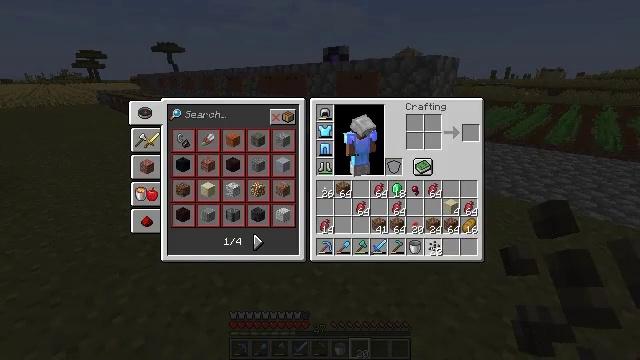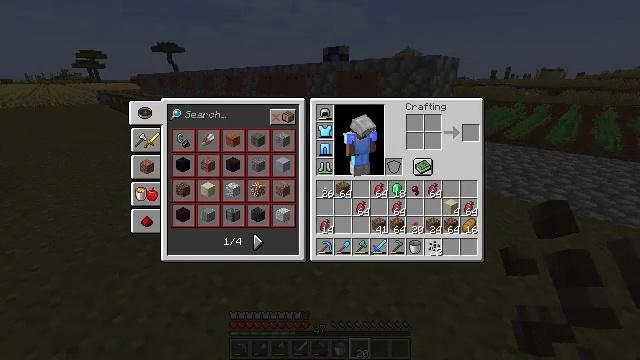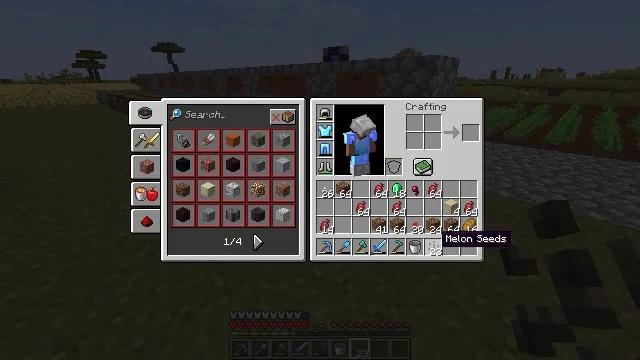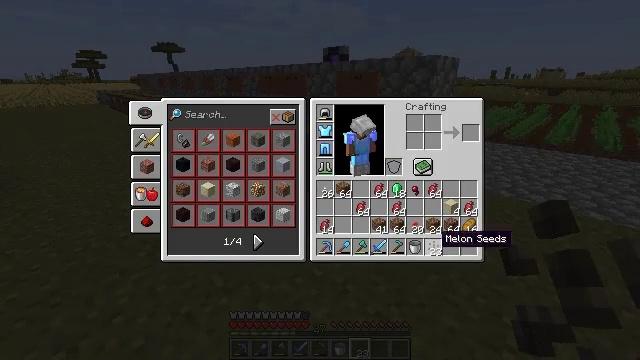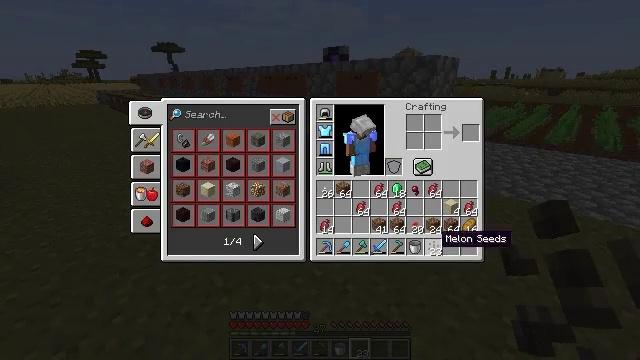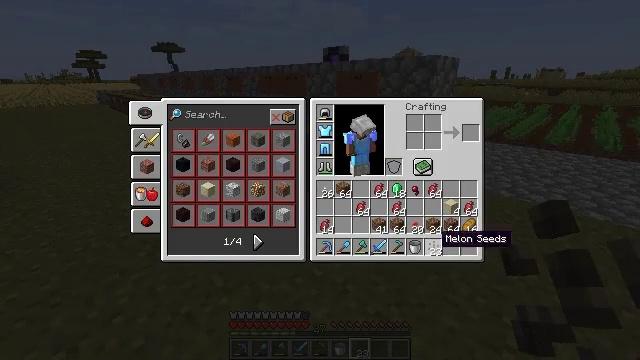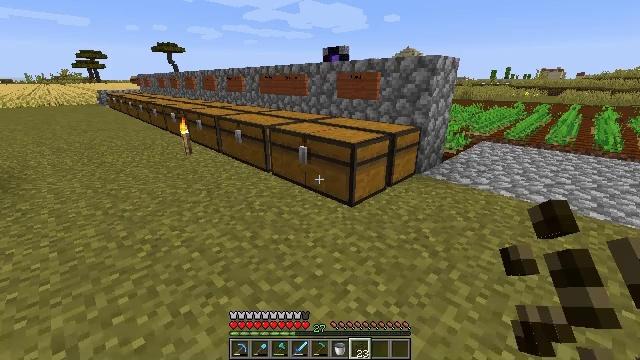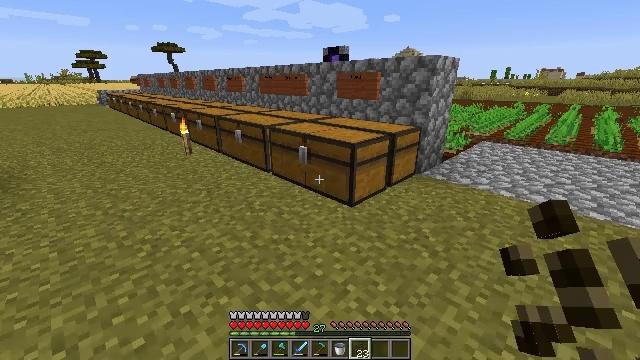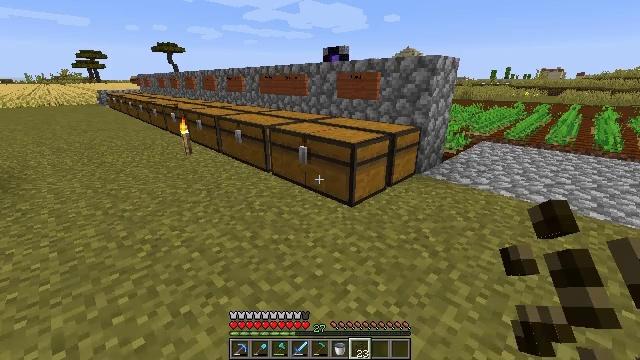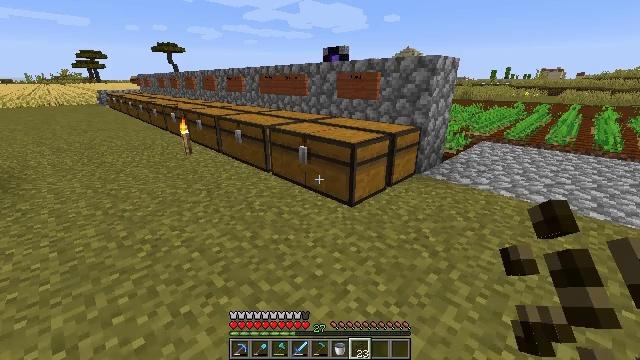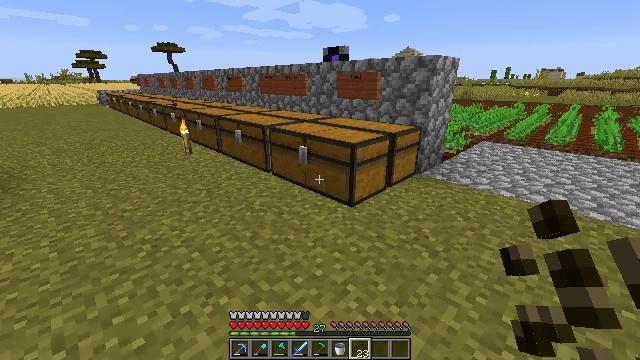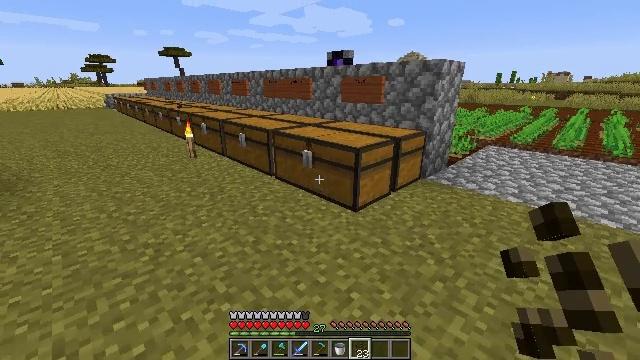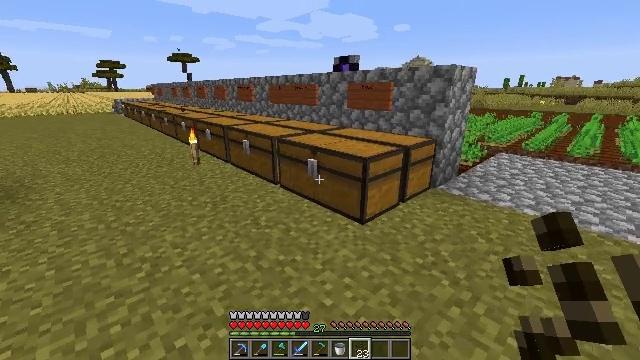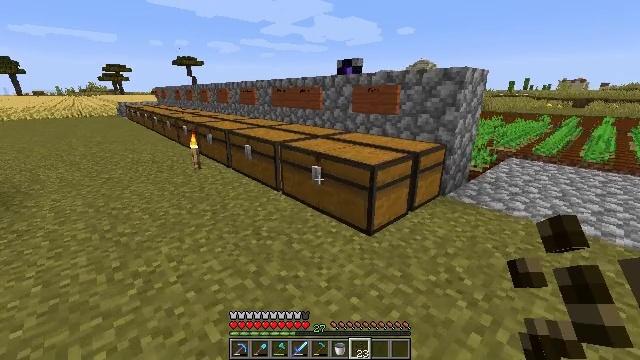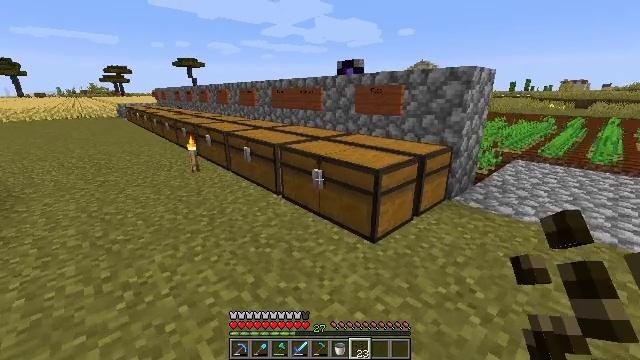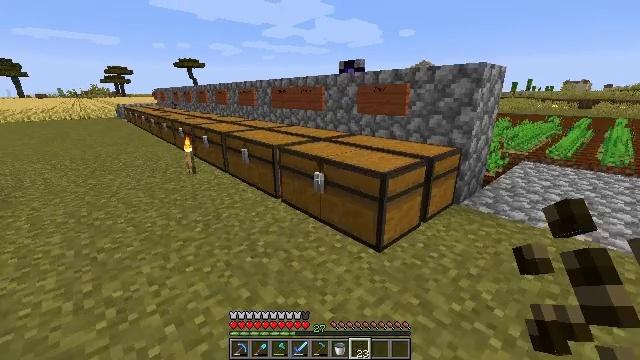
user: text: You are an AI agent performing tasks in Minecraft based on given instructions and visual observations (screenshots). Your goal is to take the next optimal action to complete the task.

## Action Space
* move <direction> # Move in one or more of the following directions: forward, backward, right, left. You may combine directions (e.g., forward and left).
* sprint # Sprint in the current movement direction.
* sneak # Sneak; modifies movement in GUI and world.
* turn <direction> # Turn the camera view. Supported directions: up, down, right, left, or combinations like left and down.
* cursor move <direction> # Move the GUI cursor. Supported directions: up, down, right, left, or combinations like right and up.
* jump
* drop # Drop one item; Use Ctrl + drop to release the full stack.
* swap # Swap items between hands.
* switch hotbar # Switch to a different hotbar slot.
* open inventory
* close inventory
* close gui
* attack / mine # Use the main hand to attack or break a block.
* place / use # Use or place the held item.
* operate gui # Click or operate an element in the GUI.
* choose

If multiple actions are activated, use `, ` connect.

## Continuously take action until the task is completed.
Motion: motion action
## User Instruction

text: Harvest a pumpkin from the field.
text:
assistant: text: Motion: operate gui
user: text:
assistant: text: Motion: no_op
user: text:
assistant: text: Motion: no_op
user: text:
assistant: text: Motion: no_op
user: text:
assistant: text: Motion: no_op
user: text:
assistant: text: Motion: no_op
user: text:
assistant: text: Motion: no_op
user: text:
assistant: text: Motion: no_op
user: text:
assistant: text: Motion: no_op
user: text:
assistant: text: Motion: no_op
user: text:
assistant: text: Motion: move forward
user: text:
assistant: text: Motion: move forward, turn left and up
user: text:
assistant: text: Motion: move forward
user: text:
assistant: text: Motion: move forward
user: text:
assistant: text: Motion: move forward
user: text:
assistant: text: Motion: move forward
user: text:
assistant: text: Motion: move forward
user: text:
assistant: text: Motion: move forward
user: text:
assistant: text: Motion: move forward
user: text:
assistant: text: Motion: move forward
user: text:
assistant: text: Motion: move forward, turn up
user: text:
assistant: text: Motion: move forward, turn right and up
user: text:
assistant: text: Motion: move forward and move left, turn up
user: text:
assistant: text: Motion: move forward and move left
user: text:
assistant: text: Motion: move forward and move left, turn right
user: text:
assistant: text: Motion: move forward and move left, turn right
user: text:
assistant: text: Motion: move forward and move left, turn right
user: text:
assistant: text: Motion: move forward
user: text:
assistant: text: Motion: move forward
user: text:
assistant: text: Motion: move forward